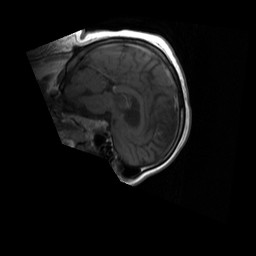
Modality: T1w
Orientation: sagittal
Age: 62
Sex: male
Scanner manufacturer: philips
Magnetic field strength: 1.5 T
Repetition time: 0.4 s
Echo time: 0.0074 s